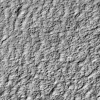
Atmospheric dust classification: not_dusty